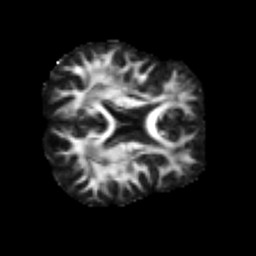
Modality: FA
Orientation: axial
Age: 30
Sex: male
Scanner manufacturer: siemens
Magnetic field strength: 3 T
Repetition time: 2.3 s
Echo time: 0.085 s